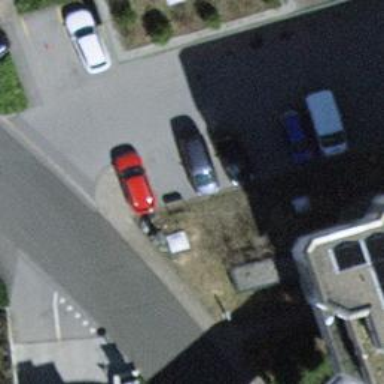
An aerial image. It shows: Car-sharing service available at this location.